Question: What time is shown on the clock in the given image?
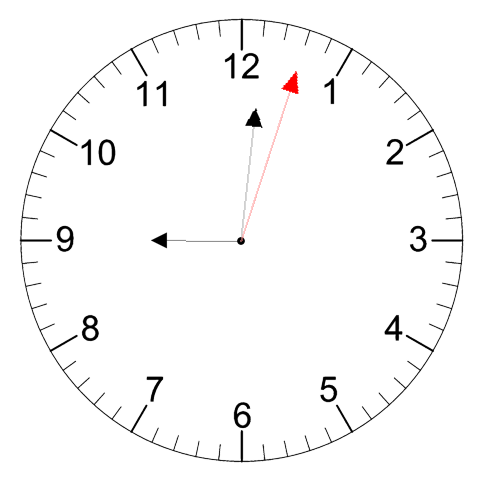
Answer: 09:01:03